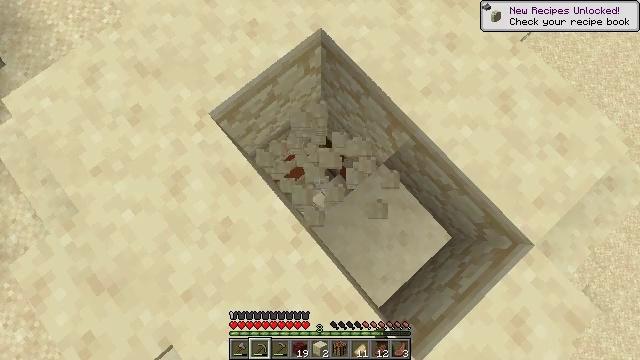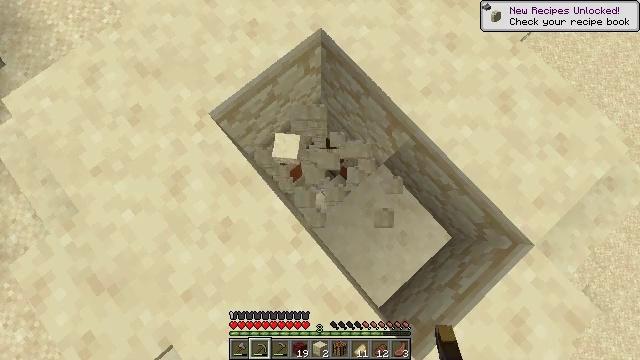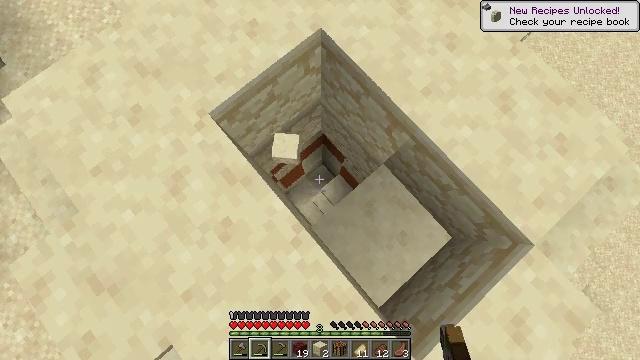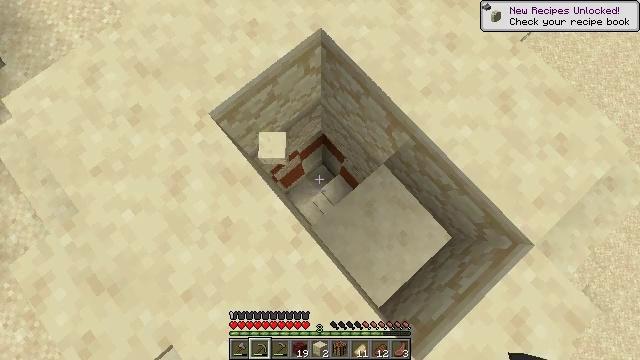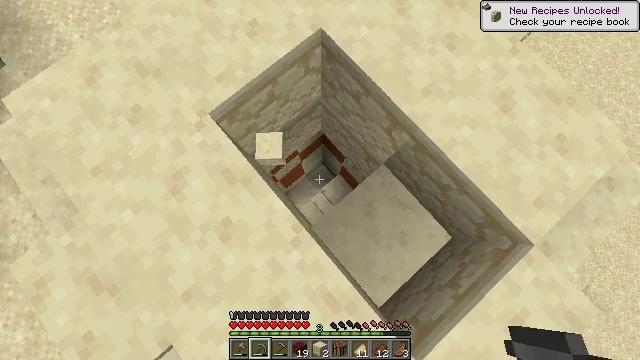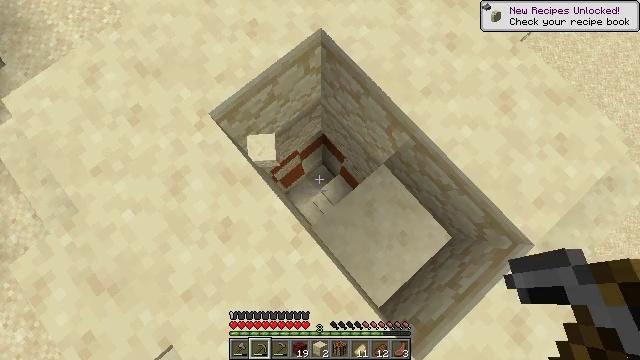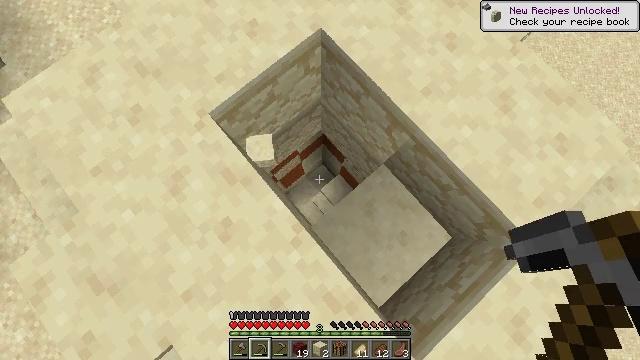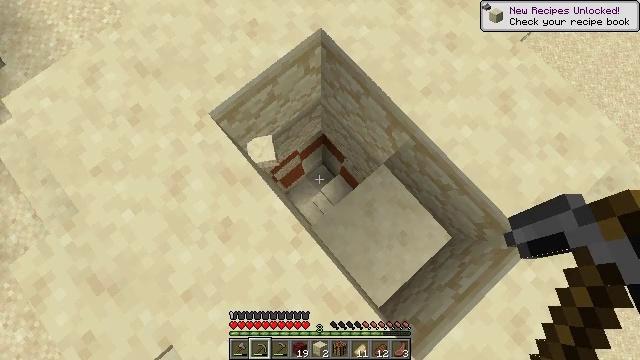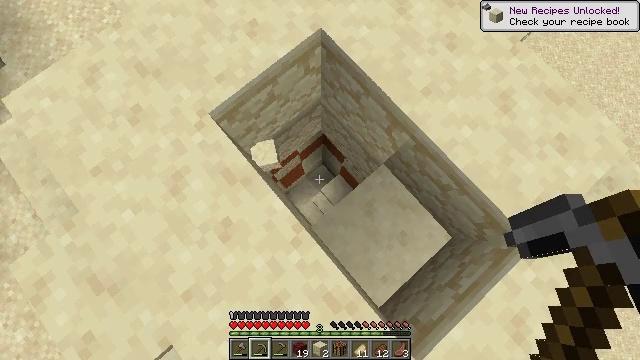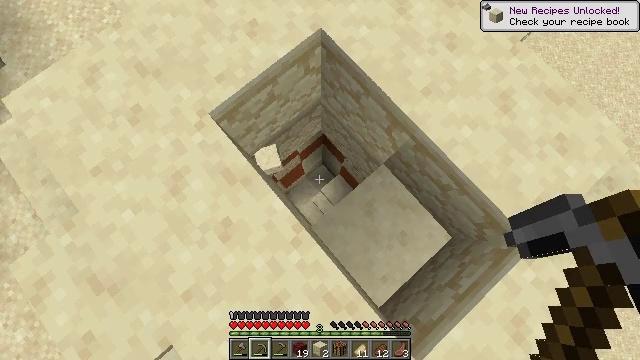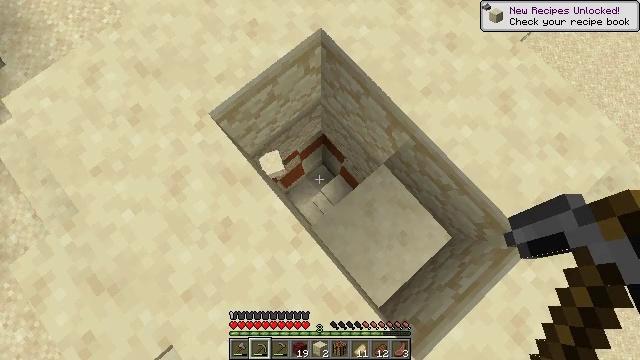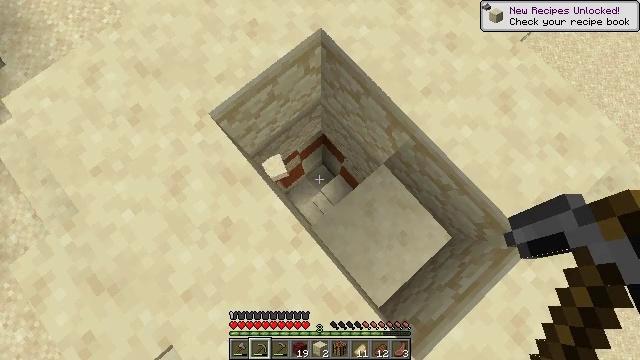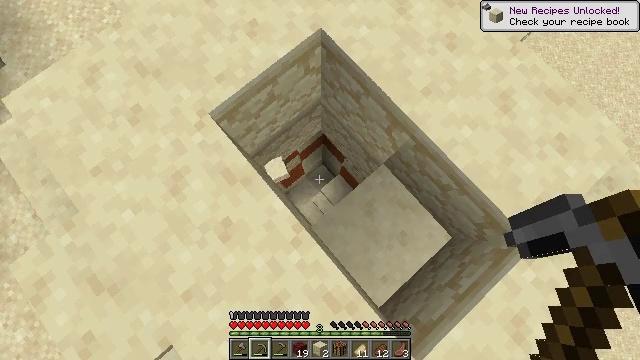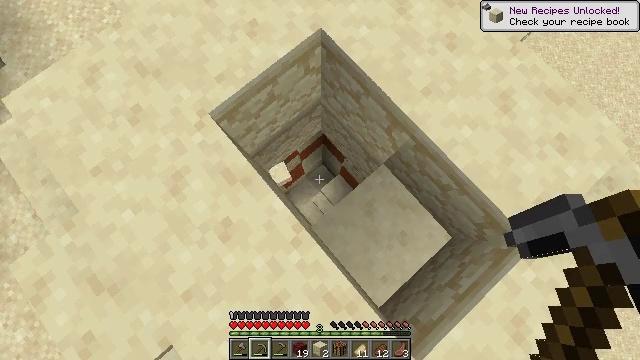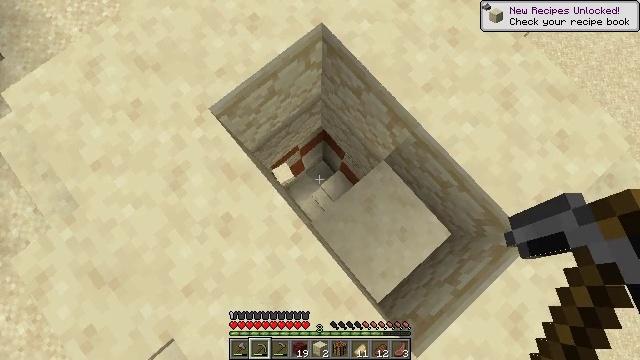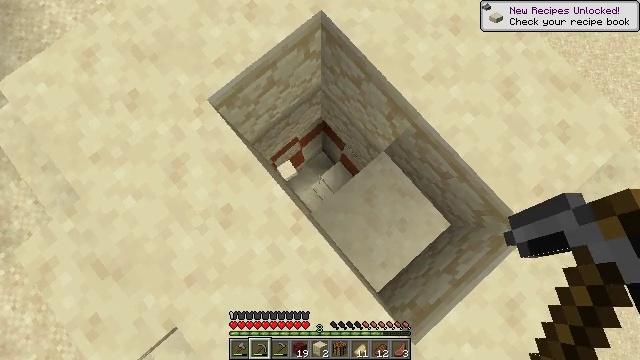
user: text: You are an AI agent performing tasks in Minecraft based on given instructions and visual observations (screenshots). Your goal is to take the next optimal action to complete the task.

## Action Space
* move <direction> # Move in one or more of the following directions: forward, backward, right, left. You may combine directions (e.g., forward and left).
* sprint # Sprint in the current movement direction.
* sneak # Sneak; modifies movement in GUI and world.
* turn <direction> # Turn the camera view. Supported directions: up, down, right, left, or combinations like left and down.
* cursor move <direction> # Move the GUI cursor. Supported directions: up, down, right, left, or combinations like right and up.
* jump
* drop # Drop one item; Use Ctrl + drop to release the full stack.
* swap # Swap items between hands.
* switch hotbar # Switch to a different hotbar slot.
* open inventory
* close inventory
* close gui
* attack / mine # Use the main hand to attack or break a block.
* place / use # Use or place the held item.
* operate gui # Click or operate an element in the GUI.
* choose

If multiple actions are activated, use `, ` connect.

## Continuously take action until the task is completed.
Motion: motion action
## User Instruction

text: Recover sandstone stairs by breaking them.
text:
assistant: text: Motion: attack / mine
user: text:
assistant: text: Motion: attack / mine
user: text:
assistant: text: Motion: attack / mine
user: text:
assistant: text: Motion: attack / mine
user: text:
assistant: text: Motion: attack / mine
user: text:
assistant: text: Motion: attack / mine
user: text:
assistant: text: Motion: attack / mine
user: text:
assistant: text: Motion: attack / mine
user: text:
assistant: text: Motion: attack / mine
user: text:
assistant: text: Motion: attack / mine
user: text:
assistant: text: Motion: attack / mine
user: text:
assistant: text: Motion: attack / mine
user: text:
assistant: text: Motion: attack / mine
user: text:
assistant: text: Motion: no_op
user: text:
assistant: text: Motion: turn down
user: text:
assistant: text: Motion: turn down
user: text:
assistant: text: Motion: no_op
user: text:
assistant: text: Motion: no_op
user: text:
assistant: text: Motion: no_op
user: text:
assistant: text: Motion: turn right and down
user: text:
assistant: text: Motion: move left, turn right and down
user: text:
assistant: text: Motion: move left, turn right and down
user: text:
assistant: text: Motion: move left, turn right
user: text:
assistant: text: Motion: move left, turn right and up
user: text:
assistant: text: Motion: move left, turn right
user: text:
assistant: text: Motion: turn right and up
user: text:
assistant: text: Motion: turn right and up
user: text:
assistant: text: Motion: no_op
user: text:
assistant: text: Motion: no_op
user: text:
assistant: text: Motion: no_op